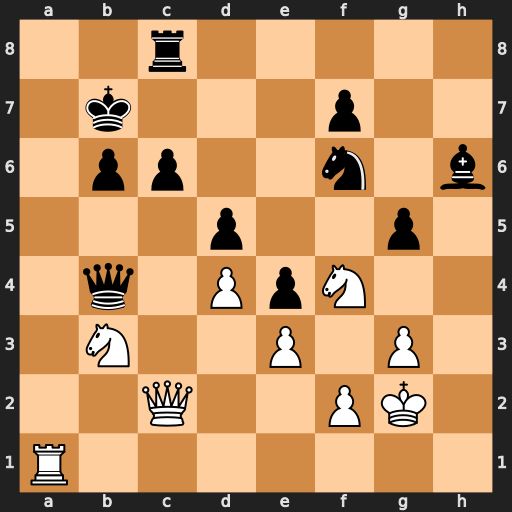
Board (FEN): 2r5/1k3p2/1pp2n1b/3p2p1/1q1PpN2/1N2P1P1/2Q2PK1/R7
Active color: w
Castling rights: -
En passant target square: -
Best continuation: Qa2 Rb8 Qa7+ Kc8 Qxf7 Qf8 Qe6+